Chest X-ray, PA view. Patient: 26 years old, sex F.
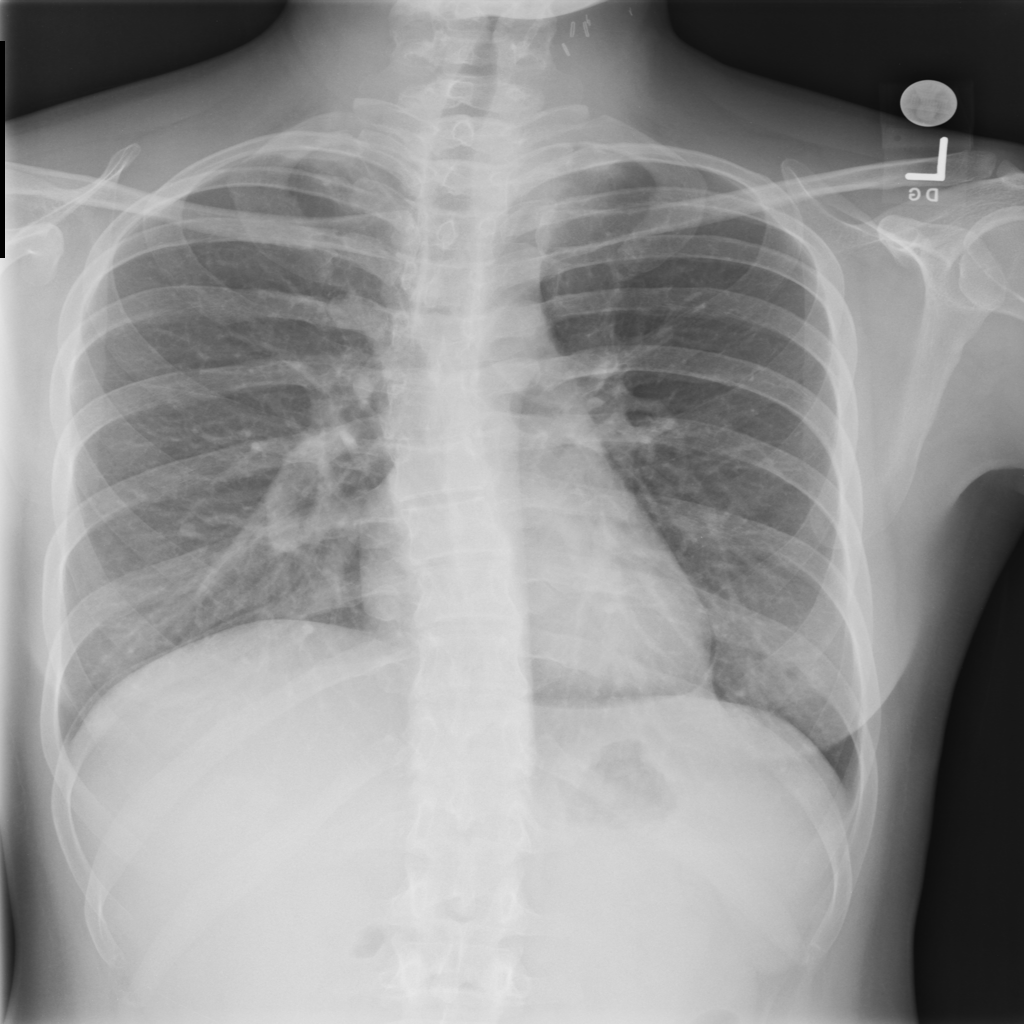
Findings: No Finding